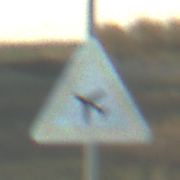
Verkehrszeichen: FlugbetriebRechts
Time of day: SunriseSunset
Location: Outdoor (Nature)
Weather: PartlyCloudy
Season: NotSpecified
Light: Natural